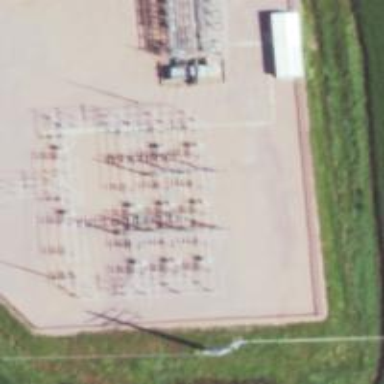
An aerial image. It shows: Switch for power supply.